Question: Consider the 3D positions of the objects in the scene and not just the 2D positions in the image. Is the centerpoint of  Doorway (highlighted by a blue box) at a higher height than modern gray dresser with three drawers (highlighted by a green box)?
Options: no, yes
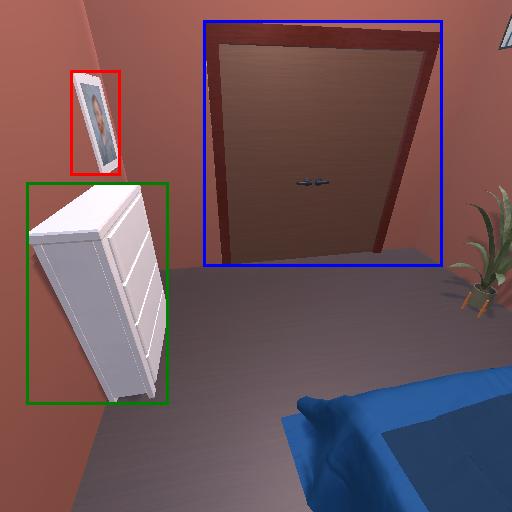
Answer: no